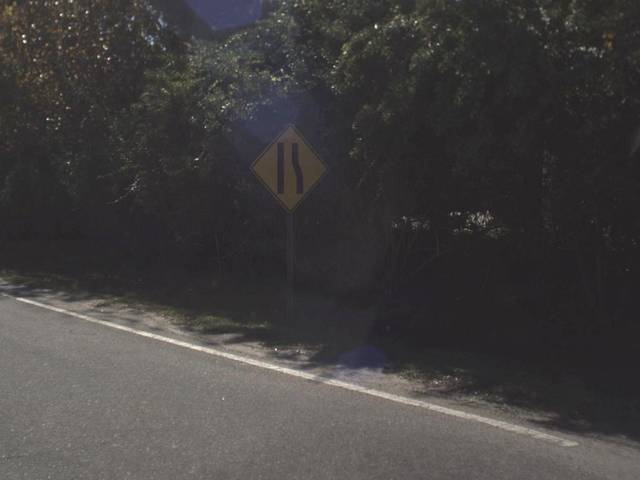
Region: United States
Coordinates: 29.181, -81.078